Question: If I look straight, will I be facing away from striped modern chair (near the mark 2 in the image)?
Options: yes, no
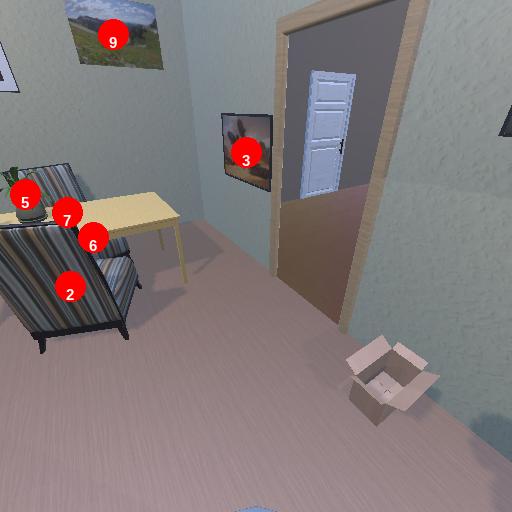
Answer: yes